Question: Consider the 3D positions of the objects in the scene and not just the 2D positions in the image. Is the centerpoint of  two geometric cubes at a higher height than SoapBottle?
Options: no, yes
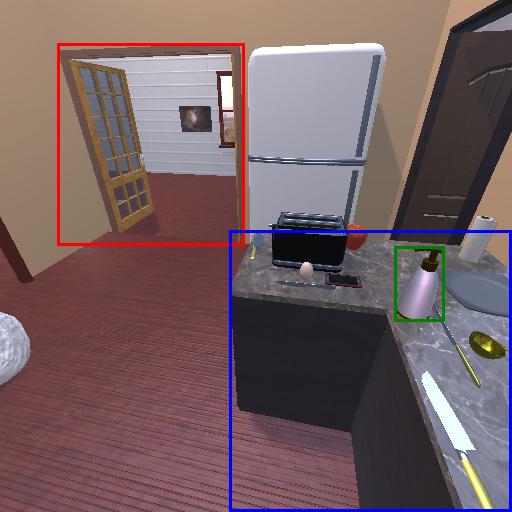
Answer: no